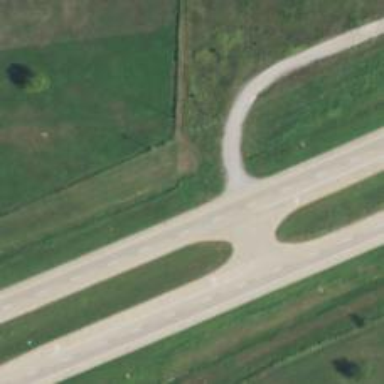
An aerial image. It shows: This image shows trunk highway that functions as expressway.